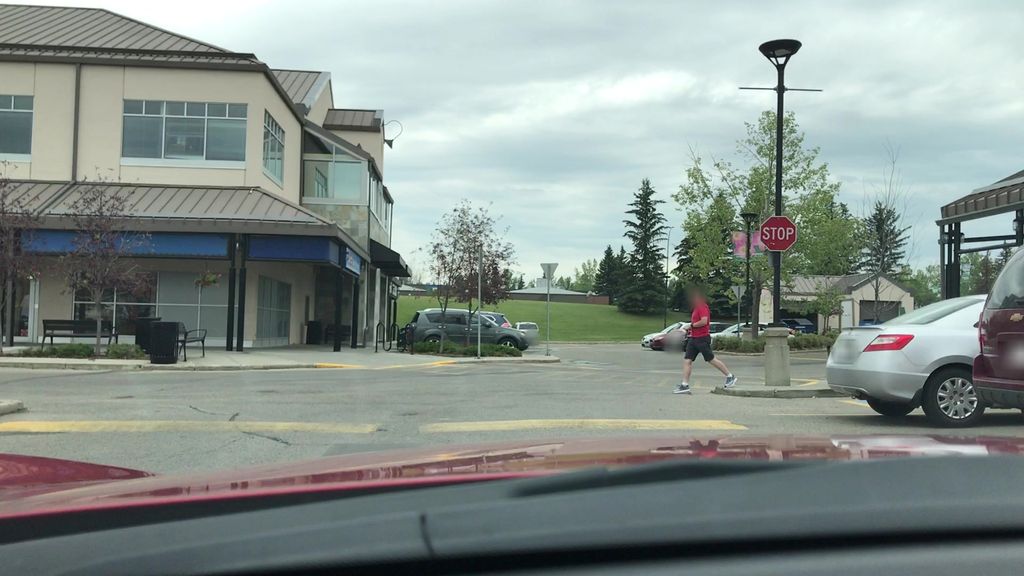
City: calgary